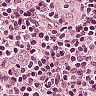
Metastatic tissue present: no